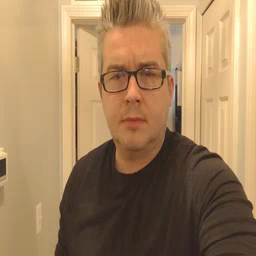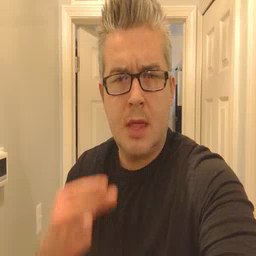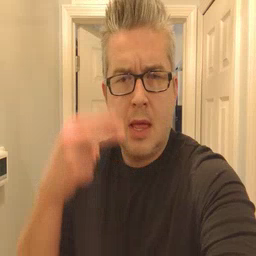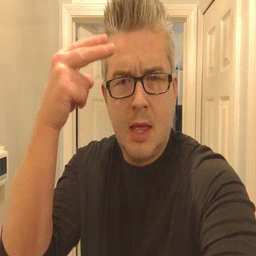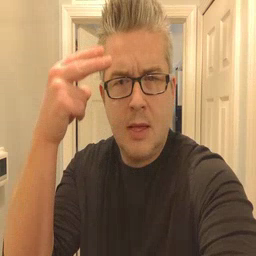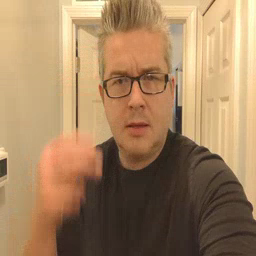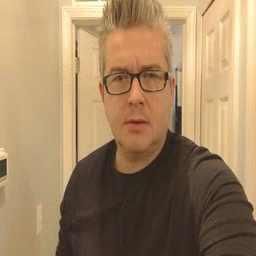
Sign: high